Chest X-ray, AP view. Patient: 48 years old, sex M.
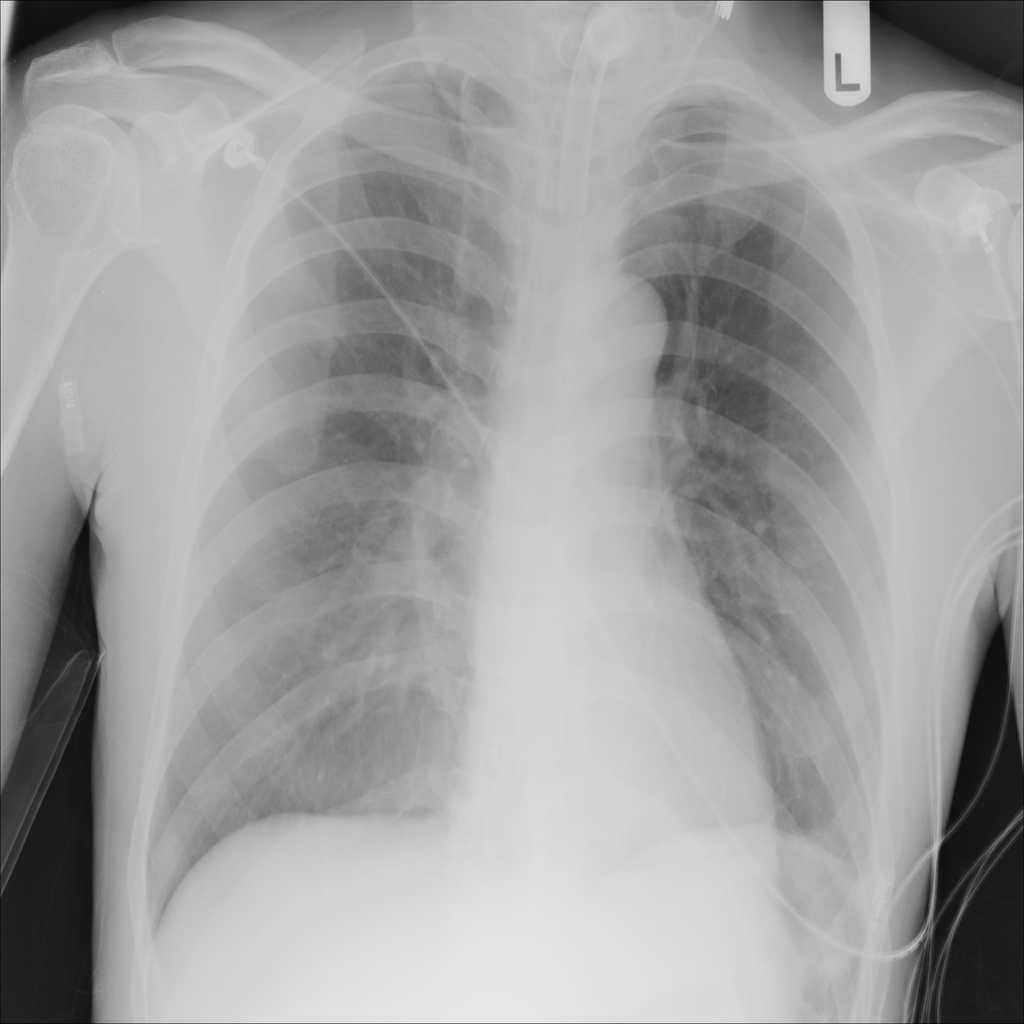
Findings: No Finding